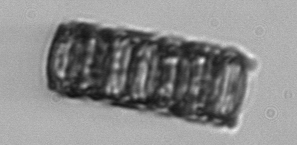
Label: Paralia_sulcata